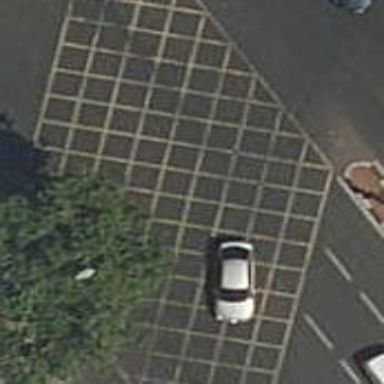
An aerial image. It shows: Road with traffic signals.